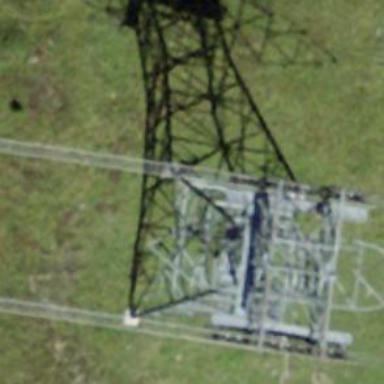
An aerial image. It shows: Pylon used for aerialway.